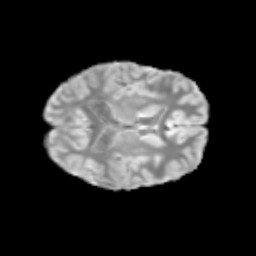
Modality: T2w
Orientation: axial
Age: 10
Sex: male
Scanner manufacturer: siemens
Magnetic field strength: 3 T
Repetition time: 3.8 s
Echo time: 0.07 s